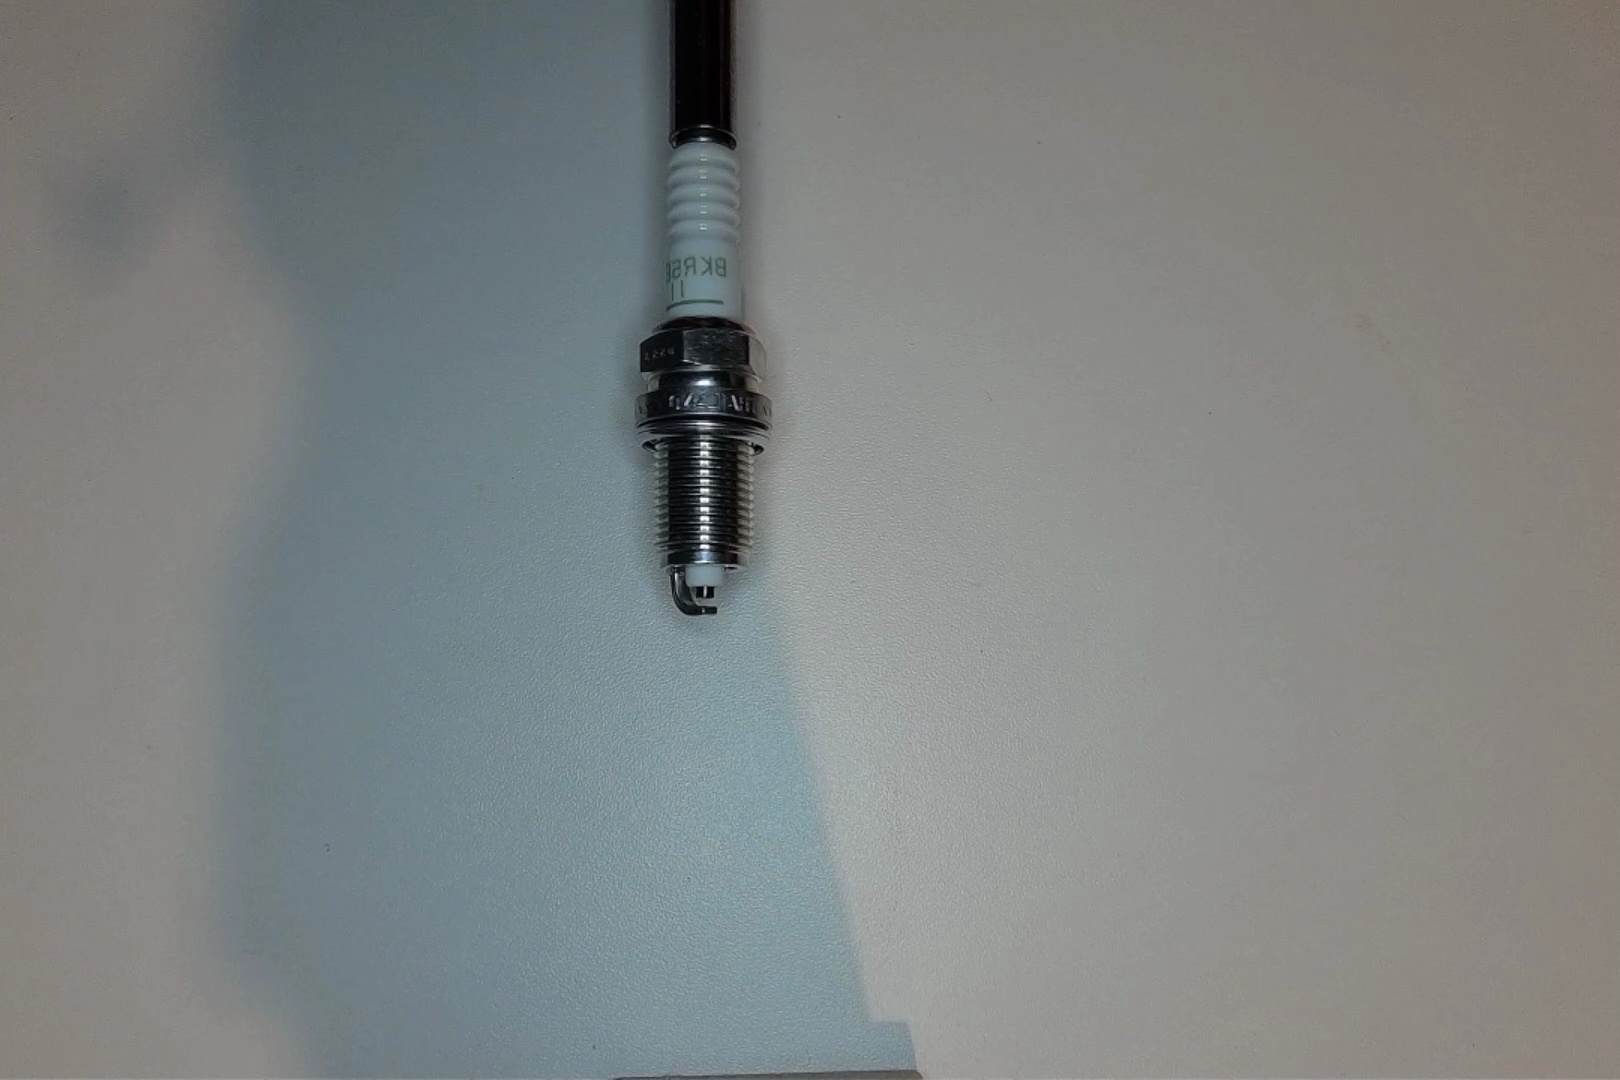
Label: no anomaly